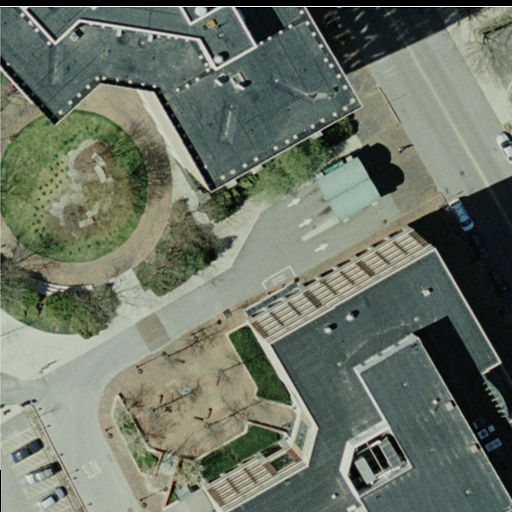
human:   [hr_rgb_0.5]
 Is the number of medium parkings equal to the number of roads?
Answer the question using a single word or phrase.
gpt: no

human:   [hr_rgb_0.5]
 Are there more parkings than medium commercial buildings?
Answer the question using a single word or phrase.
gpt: yes

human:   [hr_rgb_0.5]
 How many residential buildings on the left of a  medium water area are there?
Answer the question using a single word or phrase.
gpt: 0

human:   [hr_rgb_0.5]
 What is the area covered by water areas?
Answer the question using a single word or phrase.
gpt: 0m2

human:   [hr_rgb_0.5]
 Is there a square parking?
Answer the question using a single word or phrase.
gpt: no

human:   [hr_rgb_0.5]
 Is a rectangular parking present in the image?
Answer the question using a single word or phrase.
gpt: no

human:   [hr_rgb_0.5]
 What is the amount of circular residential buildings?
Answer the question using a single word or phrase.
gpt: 0

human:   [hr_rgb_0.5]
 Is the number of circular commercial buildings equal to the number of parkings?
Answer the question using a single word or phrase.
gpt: no

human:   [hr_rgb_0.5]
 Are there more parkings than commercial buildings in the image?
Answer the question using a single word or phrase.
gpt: no

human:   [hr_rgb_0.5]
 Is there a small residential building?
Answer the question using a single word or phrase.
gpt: no

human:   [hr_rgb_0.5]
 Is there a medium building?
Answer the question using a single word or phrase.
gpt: no

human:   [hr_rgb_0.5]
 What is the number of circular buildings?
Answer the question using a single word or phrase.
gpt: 0

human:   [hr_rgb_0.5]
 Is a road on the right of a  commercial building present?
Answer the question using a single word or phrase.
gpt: yes

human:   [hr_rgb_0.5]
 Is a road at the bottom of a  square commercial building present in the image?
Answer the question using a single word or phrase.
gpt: no

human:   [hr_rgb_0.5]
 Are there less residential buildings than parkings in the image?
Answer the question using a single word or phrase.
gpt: yes

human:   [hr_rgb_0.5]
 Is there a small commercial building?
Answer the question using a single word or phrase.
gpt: no

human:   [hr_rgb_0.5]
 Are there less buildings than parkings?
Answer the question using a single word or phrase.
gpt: no

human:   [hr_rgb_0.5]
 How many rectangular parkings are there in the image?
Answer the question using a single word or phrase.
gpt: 0

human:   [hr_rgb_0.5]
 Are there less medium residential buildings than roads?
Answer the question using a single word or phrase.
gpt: yes

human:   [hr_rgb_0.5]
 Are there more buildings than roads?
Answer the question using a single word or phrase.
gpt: no

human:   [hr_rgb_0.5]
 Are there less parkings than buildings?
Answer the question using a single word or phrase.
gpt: yes

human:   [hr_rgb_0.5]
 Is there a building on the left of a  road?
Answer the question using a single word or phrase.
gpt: yes

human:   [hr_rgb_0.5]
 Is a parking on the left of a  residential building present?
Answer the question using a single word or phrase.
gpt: no

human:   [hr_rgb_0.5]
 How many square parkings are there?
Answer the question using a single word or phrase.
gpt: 0

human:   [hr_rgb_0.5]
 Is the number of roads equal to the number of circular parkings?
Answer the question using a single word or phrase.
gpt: no

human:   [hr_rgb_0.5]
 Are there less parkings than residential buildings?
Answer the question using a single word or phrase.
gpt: no

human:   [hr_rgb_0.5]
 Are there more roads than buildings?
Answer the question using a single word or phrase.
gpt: yes

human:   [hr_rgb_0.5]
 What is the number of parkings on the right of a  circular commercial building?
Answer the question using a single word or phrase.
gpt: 0

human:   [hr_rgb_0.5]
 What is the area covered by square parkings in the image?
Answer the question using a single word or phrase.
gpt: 0m2

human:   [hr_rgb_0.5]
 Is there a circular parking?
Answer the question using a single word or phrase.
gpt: no

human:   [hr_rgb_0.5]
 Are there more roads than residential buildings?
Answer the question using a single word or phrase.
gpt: yes

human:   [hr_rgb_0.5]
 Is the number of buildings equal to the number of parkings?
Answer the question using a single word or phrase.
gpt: no

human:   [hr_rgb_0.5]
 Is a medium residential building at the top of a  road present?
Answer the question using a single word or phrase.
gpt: no

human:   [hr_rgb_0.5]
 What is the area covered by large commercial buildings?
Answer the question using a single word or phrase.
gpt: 3847m2

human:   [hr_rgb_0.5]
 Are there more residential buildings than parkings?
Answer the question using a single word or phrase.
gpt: no

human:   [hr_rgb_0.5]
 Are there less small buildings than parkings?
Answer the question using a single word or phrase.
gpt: yes